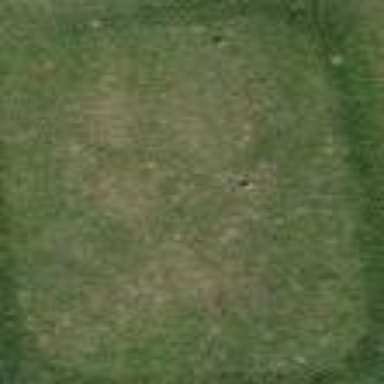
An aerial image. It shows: Grass area designated as golf tee.